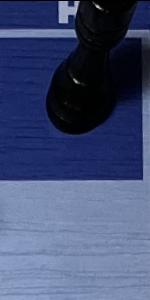
Label: Empty